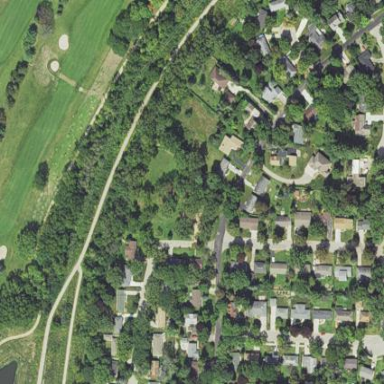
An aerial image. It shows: Residential neighbourhood.